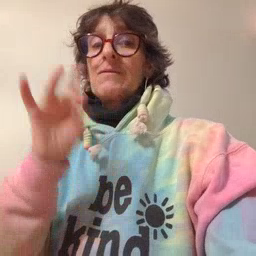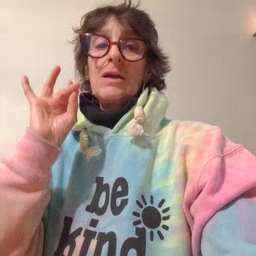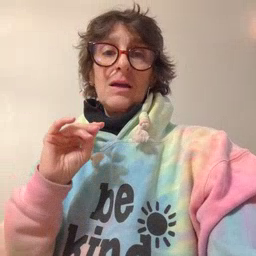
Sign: find